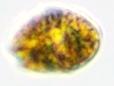
Label: Akashiwo